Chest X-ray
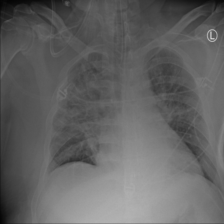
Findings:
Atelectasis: negative
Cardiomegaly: negative
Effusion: negative
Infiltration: positive
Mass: negative
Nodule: negative
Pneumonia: positive
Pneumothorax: negative
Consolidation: negative
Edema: negative
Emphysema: negative
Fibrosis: negative
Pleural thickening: negative
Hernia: negative